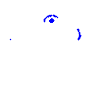
Particle: electron